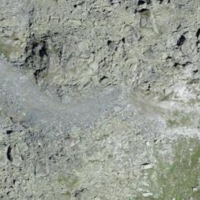
EUNIS habitat code: 31
Species observed at this site:
Jacobaea incana